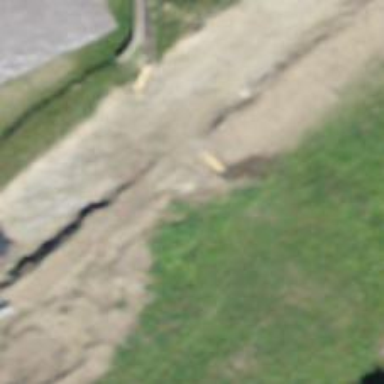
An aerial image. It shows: Unpaved service road.